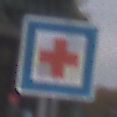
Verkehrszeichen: ErsteHilfe
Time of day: MorningAfternoon
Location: Outdoor (Urban)
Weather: Overcast
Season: NotSpecified
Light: Natural